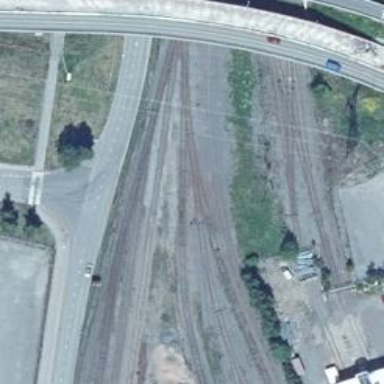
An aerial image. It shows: Rail spur service.